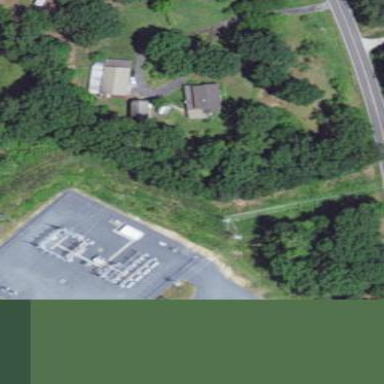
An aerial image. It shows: Distribution level power substation surrounded by fence.